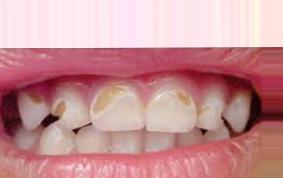
Condition: Caries